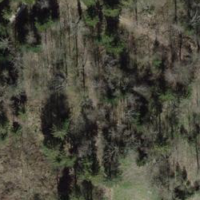
EUNIS habitat code: 41
Species observed at this site:
Lamium galeobdolon